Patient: sex F, age 74
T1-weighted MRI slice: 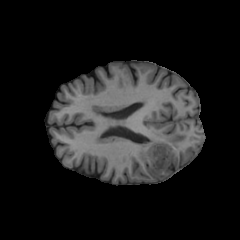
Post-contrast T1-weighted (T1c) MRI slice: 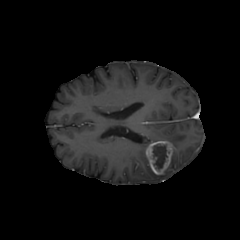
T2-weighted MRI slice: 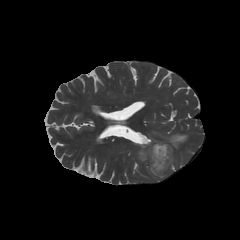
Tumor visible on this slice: yes
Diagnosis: Glioblastoma, IDH-wildtype
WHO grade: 4